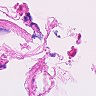
Metastatic tissue present: no